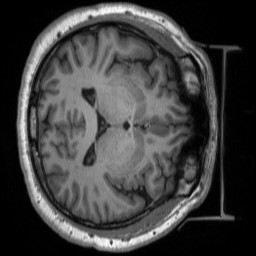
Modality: T1w
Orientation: axial
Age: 46
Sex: male
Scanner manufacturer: siemens
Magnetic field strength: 3 T
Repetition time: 2.53 s
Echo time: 0.00219 s